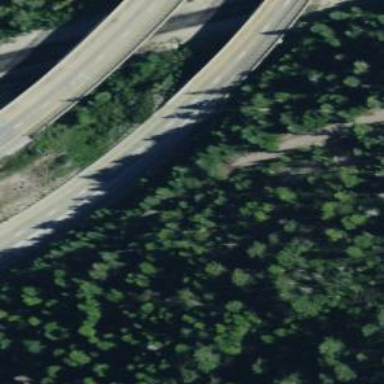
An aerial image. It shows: Abandoned road.